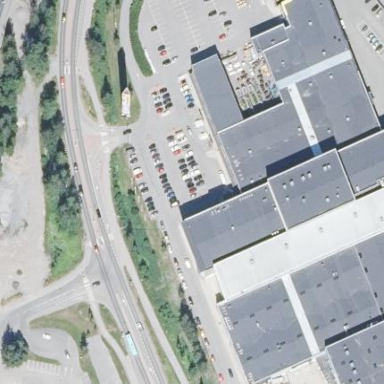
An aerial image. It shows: Parking area.